【题型】解答题　【知识点】解析几何　【难度】easy
已知椭圆 \(C: \frac{x^2}{a^2} + \frac{y^2}{b^2} = 1\) (\(a > b > 0\)) 过点 \(A\left(1, \frac{3}{2}\right)\)，且长轴长是焦距的 2 倍。

(1) 求椭圆 \(C\) 的标准方程；

(2) 若点 \(P\) 为椭圆 \(C\) 上的一个动点，求动点 \(P\) 到定点 \(Q\left(\frac{\sqrt{2}}{2}, 0\right)\) 的最短距离；

(3) 若直线 \(l: y = kx + m\) (\(k \neq 0\)) 与椭圆交于不同的两点 \(M, N\)，且线段 \(MN\) 的垂直平分线过定点 \(G\left(\frac{1}{8}, 0\right)\)，求 \(k\) 的取值范围。
【解答】
【详解】
(1) 设半焦距为 \(c\)，则由题设有 \(a = 2c\)，故 \(b = \sqrt{3}c\)，
故椭圆方程为：\(\frac{x^2}{4c^2} + \frac{y^2}{3c^2} = 1\)，故 \(\frac{1}{4c^2} + \frac{9}{4 \cdot 3c^2} = 1\)，故 \(c = 1\)，
故椭圆方程为：\(\frac{x^2}{4} + \frac{y^2}{3} = 1\)。

---

(2) 设 \(P(x,y)\)，则
\[
|PQ|^2 = \left(x - \frac{\sqrt{2}}{2}\right)^2 + y^2 = x^2 - \sqrt{2}x + \frac{1}{2} + 3\left(1 - \frac{x^2}{4}\right),
\]
整理得到：
\[
|PQ|^2 = \frac{1}{4}x^2 - \sqrt{2}x + \frac{7}{2} = \frac{1}{4}(x - 2\sqrt{2})^2 + \frac{3}{2},
\]
因为 \(-2 \leq x \leq 2\)，故 \(|PQ|^2_{\min} = \frac{9}{2} - 2\sqrt{2}\)，故 \(|PQ|_{\min} = \sqrt{\frac{9}{2} - 2\sqrt{2}} = 2 - \frac{\sqrt{2}}{2}\)。

---

(3) 设 \(M(x_1,y_1)\)，\(N(x_2,y_2)\)，\(MN\) 的中点为 \(T\)，

由
\[
\begin{cases}
y = kx + m \\
3x^2 + 4y^2 = 12
\end{cases}
\]
可得 \((3 + 4k^2)x^2 + 8kmx + 4m^2 - 12 = 0\)，
故 \(\Delta = 64k^2m^2 - 4(3 + 4k^2)(4m^2 - 12) = 144 + 192k^2 - 48m^2 > 0\)，
故 \(3 + 4k^2 - m^2 > 0\)。

而
\[
x_T = \frac{x_1 + x_2}{2} = -\frac{4km}{3 + 4k^2}, \quad y_T = -\frac{4k^2m}{3 + 4k^2} + m = \frac{3m}{3 + 4k^2},
\]
因为线段 \(MN\) 的垂直平分线过定点 \(G\left(\frac{1}{8}, 0\right)\)，故
\[
\frac{\frac{3m}{3 + 4k^2} - 0}{-\frac{4km}{3 + 4k^2} - \frac{1}{8}} = -\frac{1}{k},
\]

整理得到：\(8mk + 3 + 4k^2 = 0\)，所以 \(3 + 4k^2 - \frac{(3 + 4k^2)^2}{64k^2} > 0\)，

解得 \(k < -\frac{\sqrt{5}}{10}\) 或 \(k > \frac{\sqrt{5}}{10}\)。

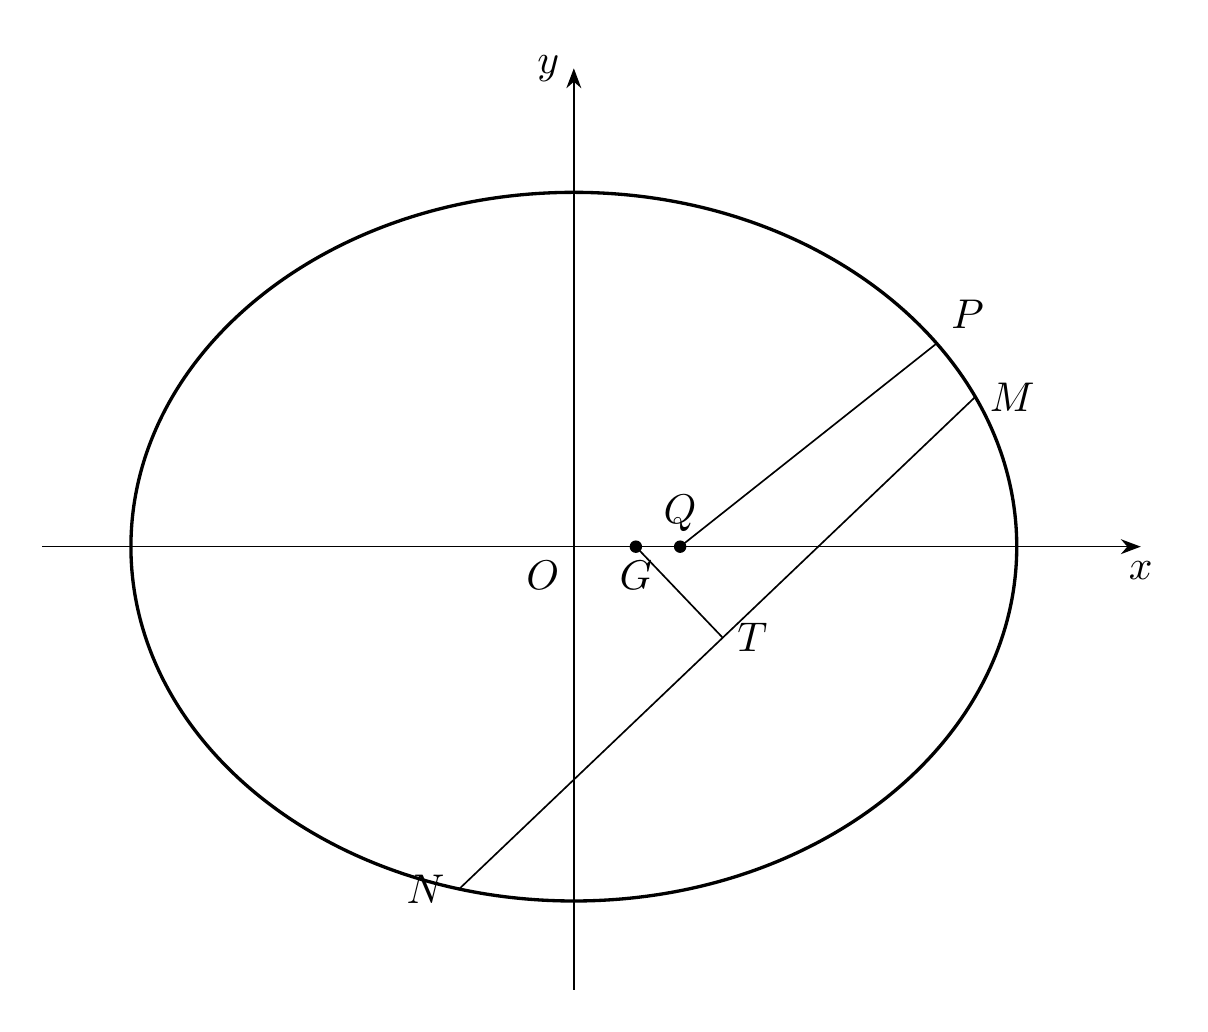